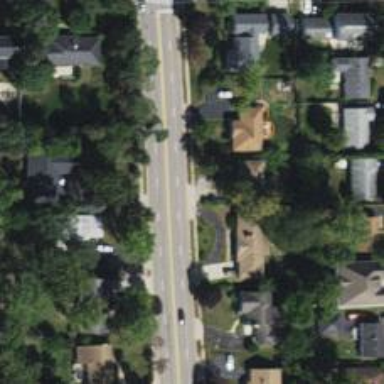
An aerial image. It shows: Unmarked road crossing.